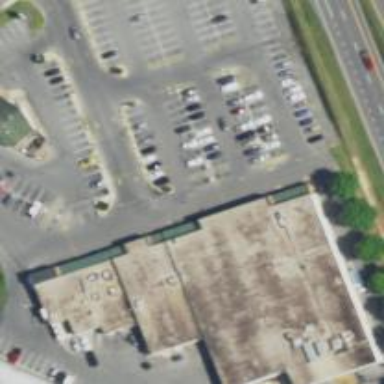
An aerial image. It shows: Supermarket.